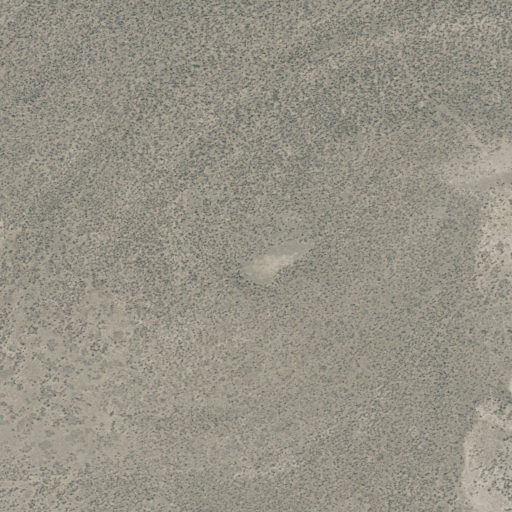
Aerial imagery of mountain in Utah named Bald Mountain containing shrub and grassland